Question: in a wordpress site, this code gives the following error
I tried to change it to mysqli, but the same error
anybody has an idea where is the problem, how to deal with.
I searched a lot of answers here but non worked for me.
this code is part of file "class_design.php"
'''
function MYORDERS($user_id){
global $wpdb,$PPT, $ThemeDesign, $userdata;
get_currentuserinfo();
$content="";
$dwl_content="";
$td=1;
$STRING ='<input type="hidden" value="" id="moreinfodiv" name="moreinfodiv">';
$date_format = get_option('date_format') . ' ' . get_option('time_format');
if(!is_numeric($user_id)){ die("nice try!"); }
$SQL = "SELECT * FROM
".$wpdb->prefix."orderdata
WHERE cus_id='".$userdata->ID."'
GROUP BY order_id
ORDER BY autoid DESC";
$posts = mysql_query($SQL, $wpdb->dbh) or die(mysql_error().' on line: '.__LINE__);
if ($posts && mysql_num_rows($posts) > 0) {
while ($thepost = mysql_fetch_object($posts)) { if($thepost->order_total > 0){
if($thepost->order_status ==0){
$status = $PPT->_e(array('myaccount','_paymentstatus0'));
}elseif($thepost->order_status ==3){
$status = "<b style='color:green;'>".$PPT->_e(array('myaccount','_paymentstatus1'))."</b>";
}elseif($thepost->order_status ==5){
$status = "<b style='color:green;'>".$PPT->_e(array('myaccount','_paymentstatus2'))."</b>";
}elseif($thepost->order_status ==6){
$status = "<b style='color:red;'>".$PPT->_e(array('myaccount','_paymentstatus3'))."</b>";
}elseif($thepost->order_status ==7){
$status = "<b style='color:blue;'>".$PPT->_e(array('myaccount','_paymentstatus4'))."</b>";
}elseif($thepost->order_status ==8){
$status = "<b>".$PPT->_e(array('myaccount','_paymentstatus5'))."</b>";
}
'''

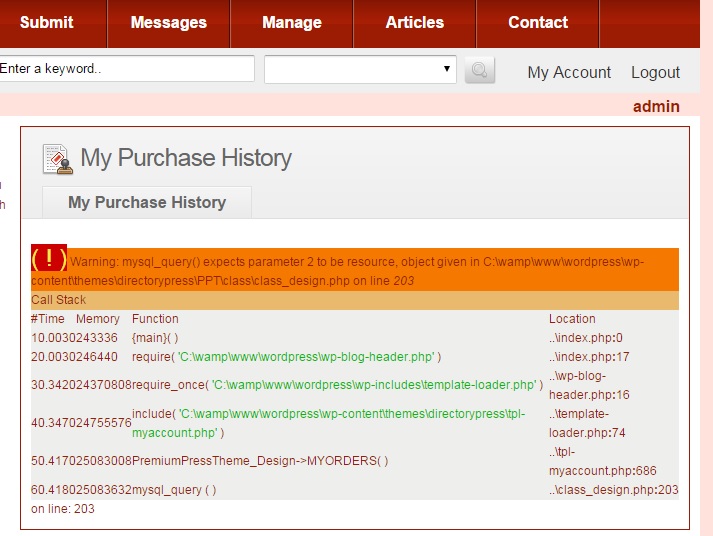
Answer: You are passing a '$wpdb' object to 'mysql_query' which expects a resource, meaning a mysql connection.
Try to use the '$wpdb' object directly like so:
'''
$SQL = "SELECT * FROM
".$wpdb->prefix."orderdata
WHERE cus_id='".$userdata->ID."'
GROUP BY order_id
ORDER BY autoid DESC";
$results = $wpdb->get_results($SQL);
foreach ($posts as $post) {
// do your business here
}
'''